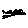
Label: hexagon